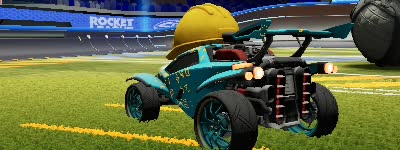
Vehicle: octane